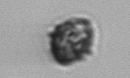
Label: Kryptoperidinium_triquetrum